Question: I did draw a graph, and I need to call 'axes (aspect = 'equal')', in order to keep the proportions of the coordinates.
However, inserting axes, it also inserts a border, like in <URL>.
I tried to set xlim() and ylim(), but these commands act only on the figure , not on the border.
Please help to set the axes border to absolute 0, and in the same time to set the aspect 'equal'.
EDIT:
Here is an image of the graph -- I use only this code to set the figure.
(One can see the white border around the graph) :
'''
ax = plt.gca()
ax.axis([0, 0, 1, 1])
ax.xaxis.set_visible(False)
ax.yaxis.set_visible(False)
[spine.set_visible(False) for spine in ax.spines.values()]
...NETWORKX CALLS...
'''
'''
xmax = max(points, key = lambda x : x[0])[0]
ymax = max(points, key = lambda x : x[1])[1]
xmin = min(points, key = lambda x : x[0])[0]
ymin = min(points, key = lambda x : x[1])[1]
xlim (xmin, xmax)
ylim (ymin, ymax)
show()
'''
I wish to use at maximum the frame space, and cut completely the border used by axes.

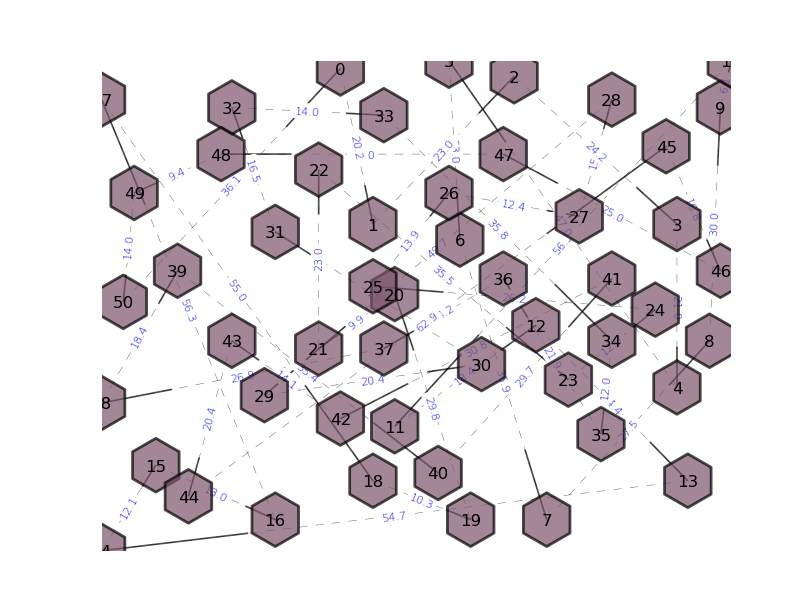
Answer: If I have understood the question correctly, I believe this should achieve what you want:
'''
ax = plt.gca()
# Make axes occupy whole canvas
ax.set_position([0,0,1,1])
# Same scale on x- and y-axes, change x- and y-limits to keep
# axes ratio and position
# 'equal' gives same scaling on x- and y-axes
# 'datalim' changes the xlim and ylim to fit the axes inside its boundary
ax.set_aspect('equal', 'datalim')
ax.xaxis.set_visible(False)
ax.yaxis.set_visible(False)
[spine.set_visible(False) for spine in ax.spines.values()]
'''